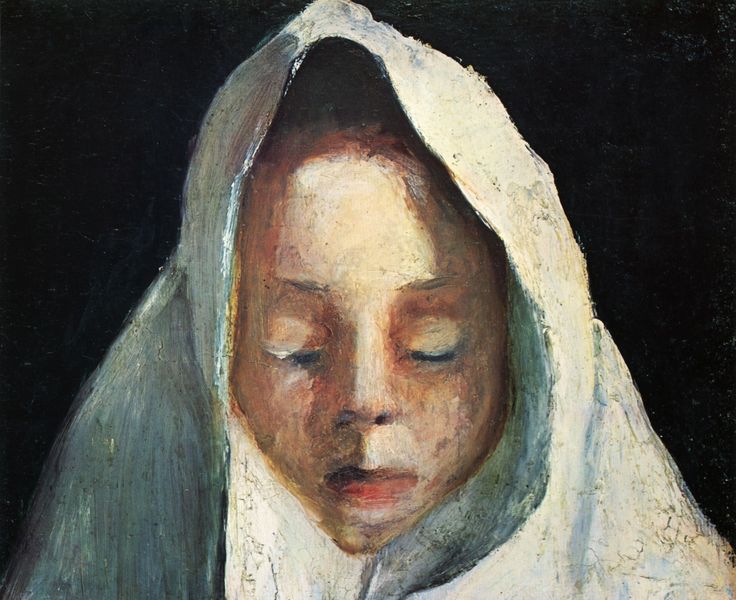
Titel: Stilleben, Kinderkopf mit weißem Tuch
Künstler: Paula Modersohn-Becker
Institution: Privatsammlung
Schlagwörter: blau, dunkel, gemälde, kopf, schatten, schlaf, umhang, weiß, mädchen, ocker, ausschnitt, bunt, frau, frisur, grau, haar, hell, hintergrund, licht, mund, nase, orange, schwarz, stirn, ölbild, blick, dame, rot, schal, schleier, tuch, haube, malerei, jung, augen, falten, gesicht, kleidung, leiche, tod, tot, trauer, bildnis, holland, niederlande, portrait, porträt, öl, kalt, pastos, auge, gewand, haare, kutte, kind, tochter, augenbrauen, frontal, kinn, lippen, rosa, traurig, wangen, ruhe, schlafen, backen, risse, baby, ölgemälde, angst, krieg, querformat, duktus, falte, kopftuch, nahaufnahme, ernst, brauen, glanz, still, geschlossen, lider, lichtreflexe, flucht, blind, kälte, schlicht, augen zu, nonne, gebet, schwester, augenlider, tracht, chwarz, leichentuch, leichnam, sterben, krankheit, haaransatz, kin, cape, erinnerung, tränen, kinderporträt, demut, kapuze, verschattet, fau, totenbild, nahsicht, bildausschnitt, nach unten, dme, stiurn, eingewickelt, augen geschlossen, einkehr, schlefen, novize, klosterschwester, e, 1900